Question: '''
<?php
require_once('inc/dbc1.php');
$pdo = new PDO('mysql:host=###;dbname=#####', $username, $password);
$pdo->setAttribute( PDO::ATTR_ERRMODE, PDO::ERRMODE_EXCEPTION );
$sth = $pdo->prepare('
SELECT name
FROM Department
;');
$sth->execute(array(
$pID
));
?>
<div id="popup_name" class="popup_block">
<h2 style="padding:0; margin:0;">Add a:</h2><br>
<form action="inc/add_p_c_validate.php" method="post">
Professor<input type="radio" name="addType" value="Professor" />
&nbsp;&nbsp;Course<input type="radio" name="addType" value="Course" />
<br><br>Name: <input type="text" name="name" /><br>
Department: <select id='deptName' name='deptName'>
<select name="deptName">
<?php
while($row = $sth->fetch(PDO::FETCH_ASSOC)) {echo "<option>".$row['name']."</option>";}
?>
</select>
'''
It doesnt give any error, just doesnt show a dropdown with any 'option's in it. I've tried the query is phpmyadmin and it returns all the department names...
Output for Dropdown (nothing) :
Anyone?
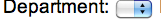
Answer: '''
Department: <select id='deptName' name='deptName'>
'''
This first select, you didn't close it or provide any options. Delete this select first and the second select works.